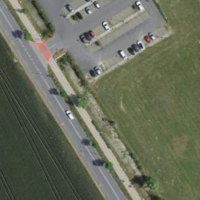
EUNIS habitat code: 52
Species observed at this site:
Stachys recta
Medicago sativa
Salvia pratensis